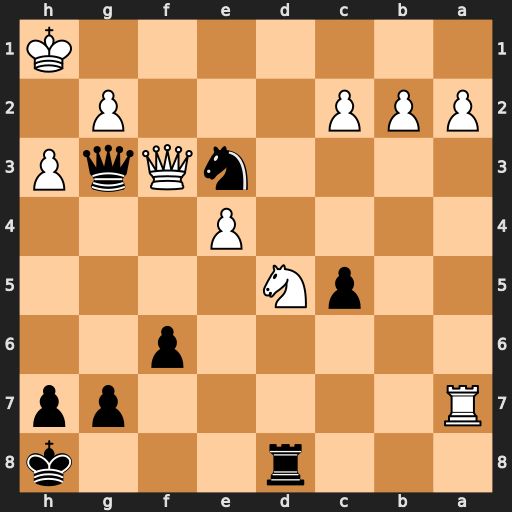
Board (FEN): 3r3k/R5pp/5p2/2pN4/4P3/4nQqP/PPP3P1/7K
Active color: b
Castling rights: -
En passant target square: -
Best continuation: Qe1+ Kh2 Nf1+ Qxf1 Qxf1